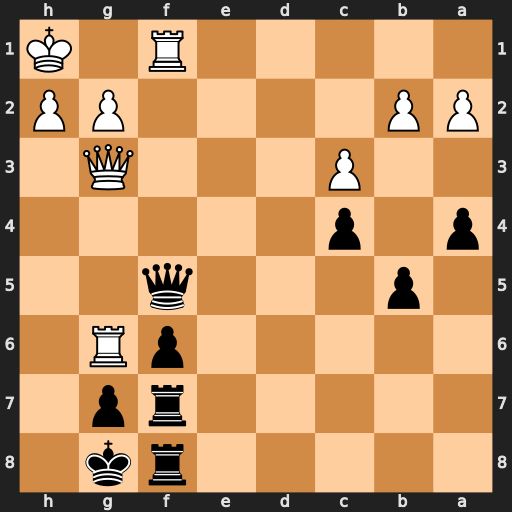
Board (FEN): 5rk1/5rp1/5pR1/1p3q2/p1p5/2P3Q1/PP4PP/5R1K
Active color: b
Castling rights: -
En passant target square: -
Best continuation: Qxf1#